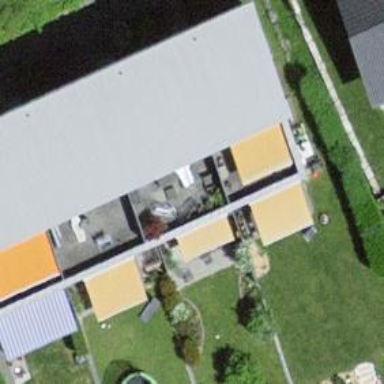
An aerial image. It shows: Terrace building.